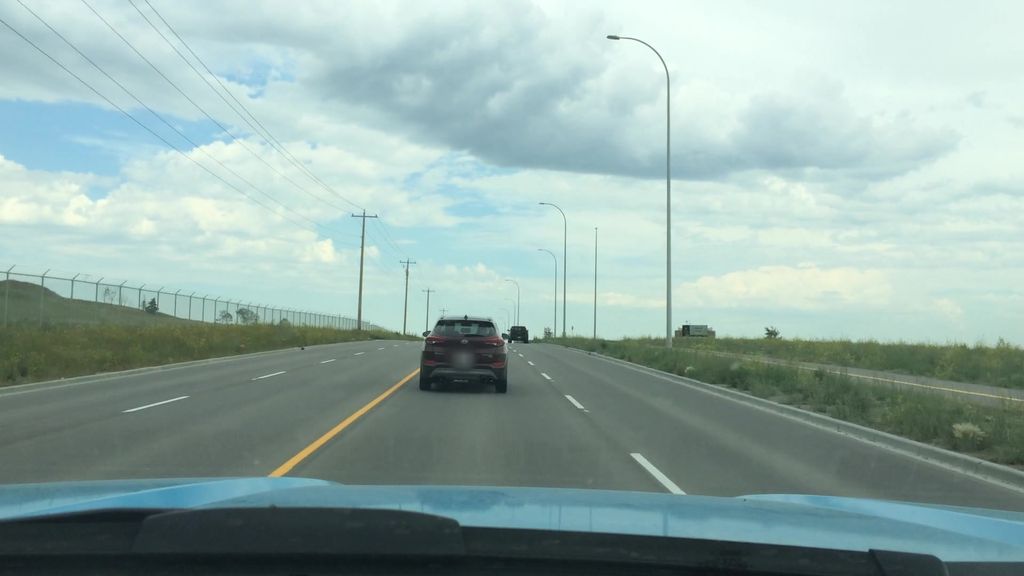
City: calgary